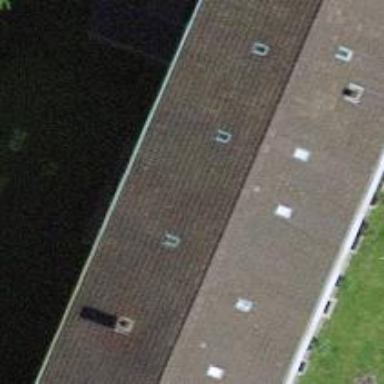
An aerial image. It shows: Flat-roofed apartment building.